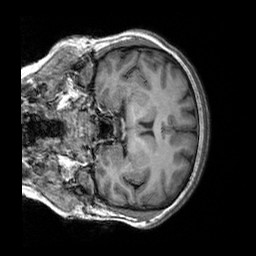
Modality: T1w
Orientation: coronal
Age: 22
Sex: female
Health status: healthy
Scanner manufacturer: siemens
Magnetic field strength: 3 T
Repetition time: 2.3 s
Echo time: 0.00303 s